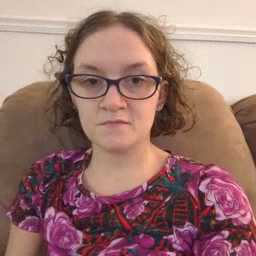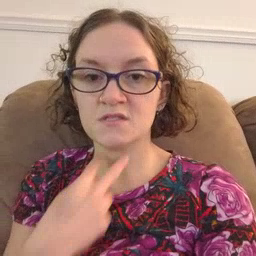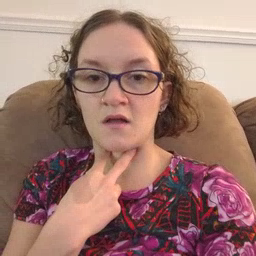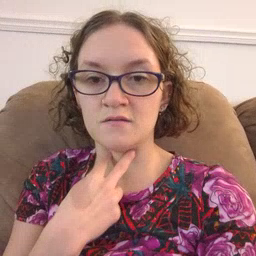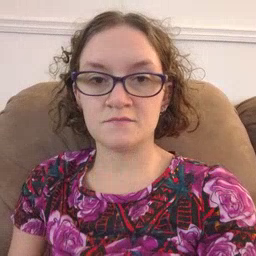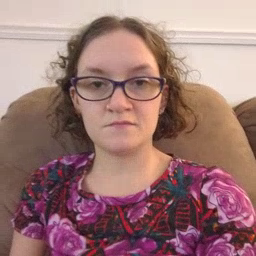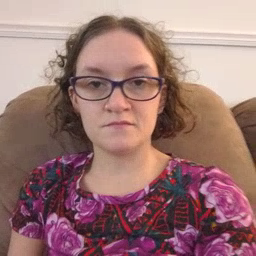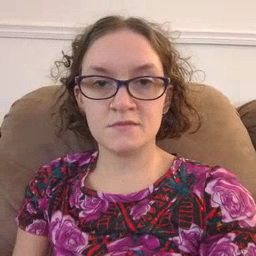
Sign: stuck